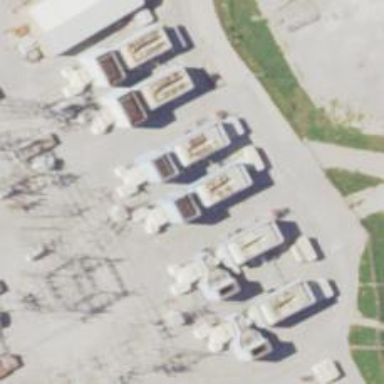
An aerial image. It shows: Gas turbine power generator.